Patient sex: F
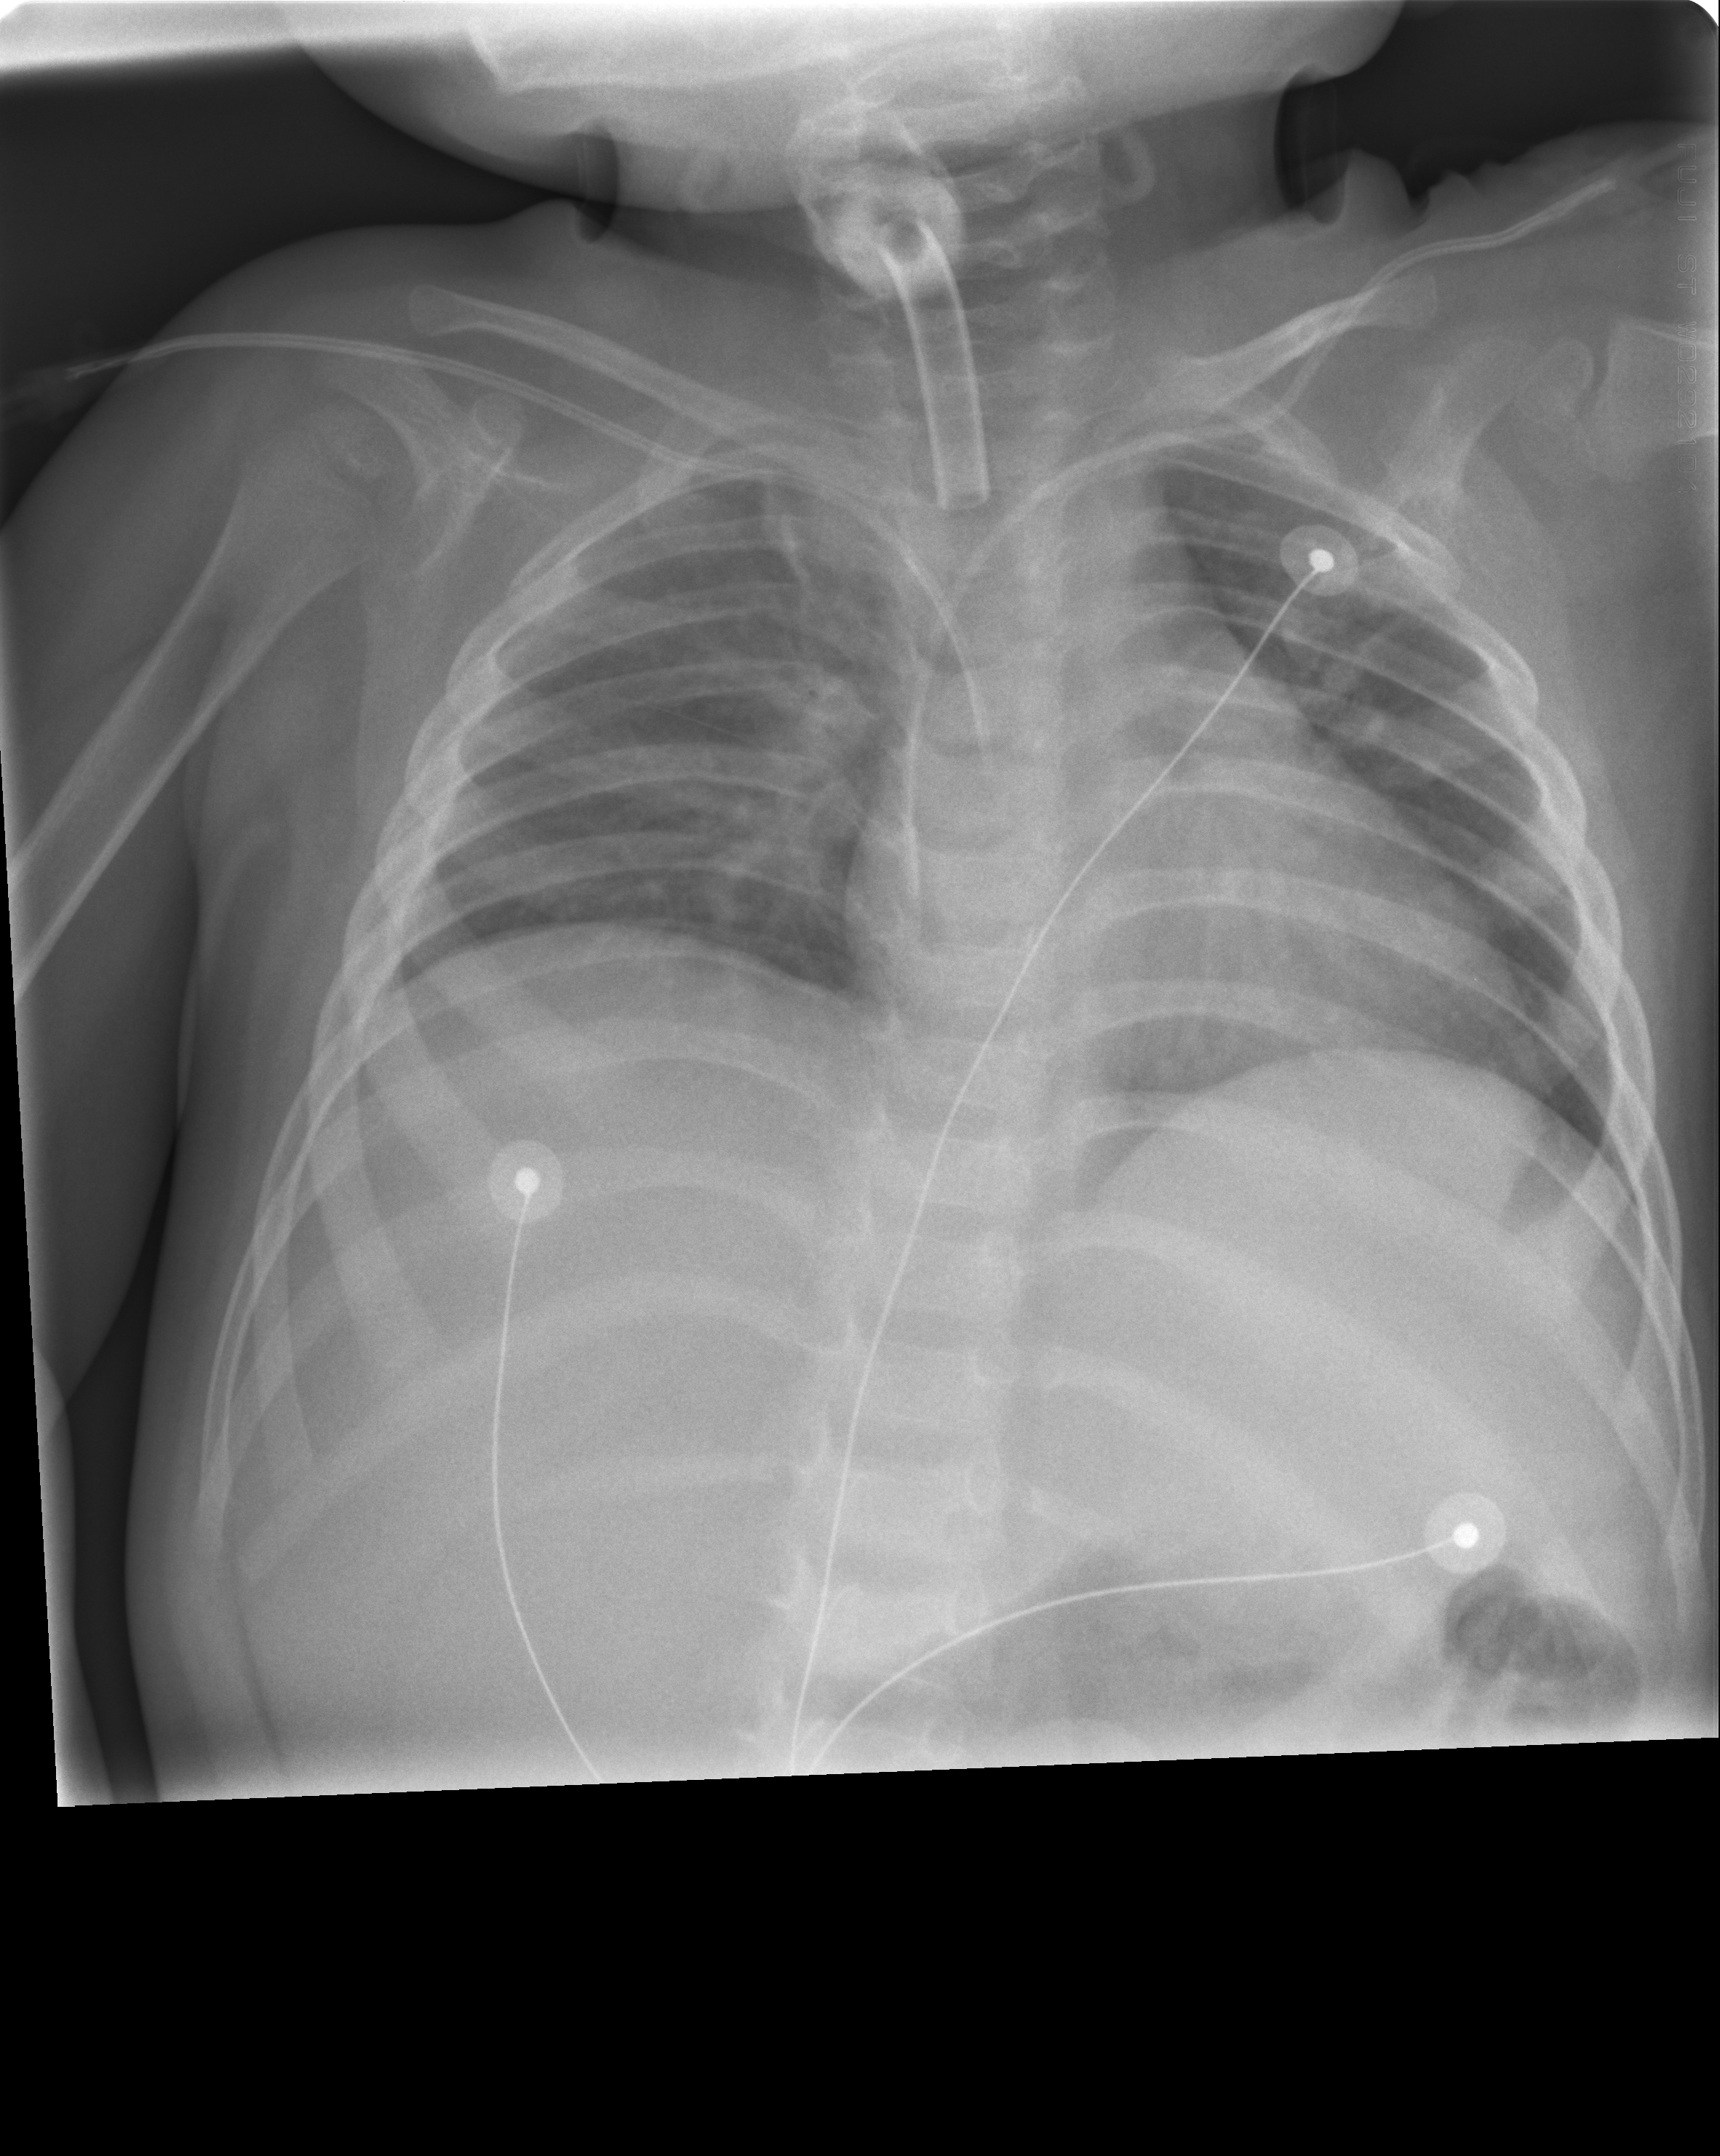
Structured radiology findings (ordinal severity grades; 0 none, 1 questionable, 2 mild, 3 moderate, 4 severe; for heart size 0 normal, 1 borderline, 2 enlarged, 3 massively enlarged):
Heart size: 2
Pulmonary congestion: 2
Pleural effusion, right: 0
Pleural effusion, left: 0
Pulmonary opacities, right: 1
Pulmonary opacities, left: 0
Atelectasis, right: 2
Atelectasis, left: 2